Aerial crown-view tile of a tropical tree (Barro Colorado Island, Panama), acquired 20250715:
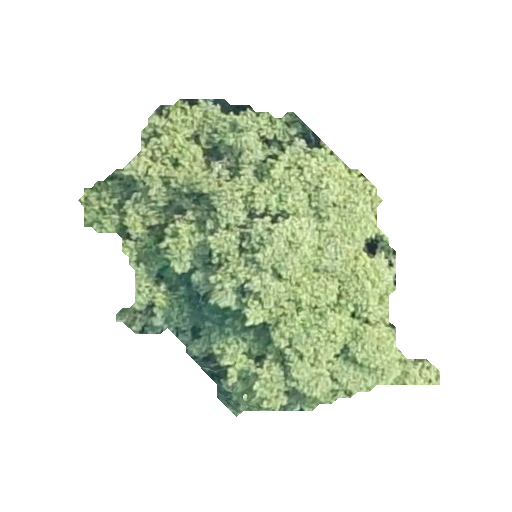
Species: Luehea seemannii
GBIF accepted scientific name: Luehea seemannii
Crown area: 103.352 m²